Current action and preconditions to check: path_clear

Your task: For each precondition in the list above, predict whether it will hold at this action.

Consider the current scene as observed from the mobile robot's camera, and analyze the predicted future states of all dynamic agents (e.g., people, animals, vehicles, or any moving entities) within the NEXT SECOND.

IMPORTANT: Only answer "very likely" if you are absolutely certain—based on strong, clear evidence—that a dynamic agent will violate the precondition in the predicted future state. Do NOT answer "very likely" for unlikely, ambiguous, or low-probability risks.

Ask yourself for each precondition: Is there a high probability, with clear and convincing evidence, that the predicted future states of any dynamic agent will interfere with the predicted future state of the currently executing action within the NEXT SECOND, causing that precondition to fail?

Assess the risk level based on these predictions. Use "likely" or "very likely" if motions create a clear risk of interference.

Use "neutral" or "improbable" if agents are nearby but their predicted paths are clearly diverging or non-conflicting.

Failure Risk Categories: "very improbable", "improbable", "neutral", "likely", "very likely"

Answer Format: Output ONLY the probability_of_failure value from these categories: "very improbable", "improbable", "neutral", "likely", "very likely"

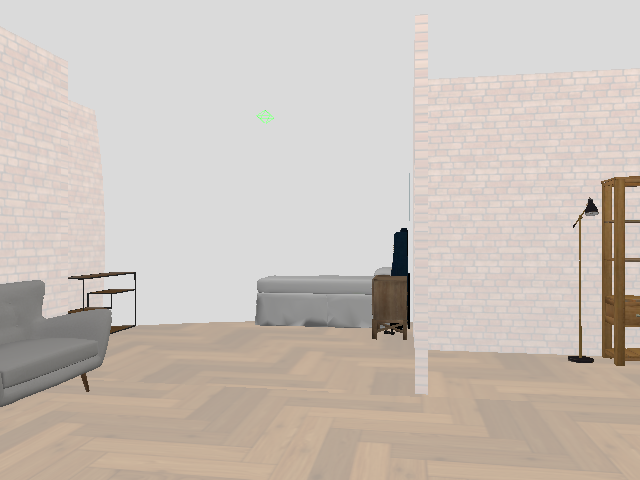

Answer: very improbable